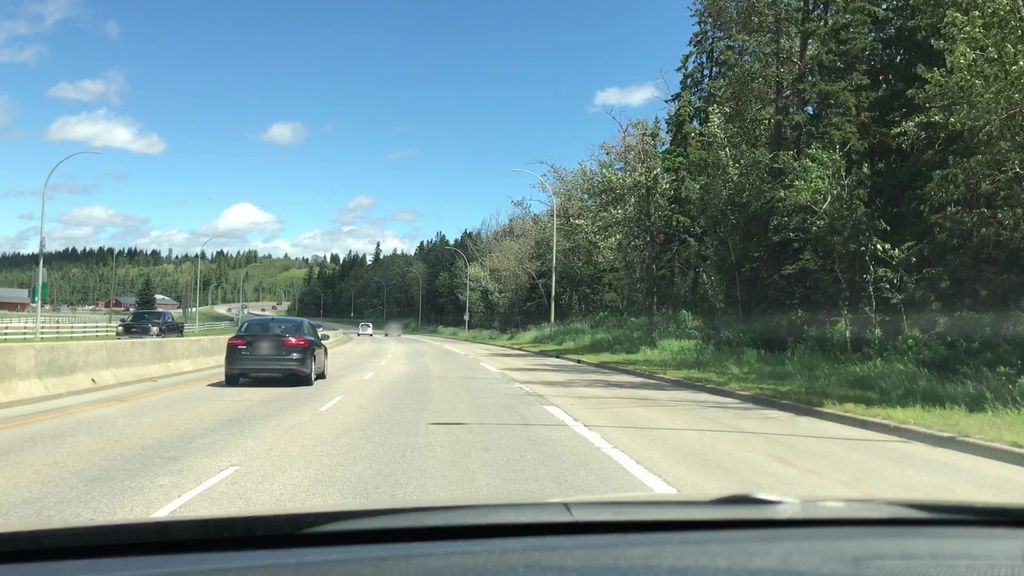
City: edmonton